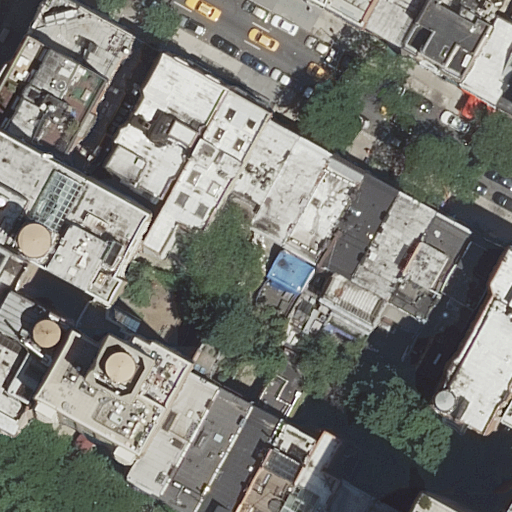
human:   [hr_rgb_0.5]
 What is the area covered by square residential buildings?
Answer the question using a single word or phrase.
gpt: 0m2

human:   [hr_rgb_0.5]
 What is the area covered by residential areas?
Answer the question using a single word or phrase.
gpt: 0m2

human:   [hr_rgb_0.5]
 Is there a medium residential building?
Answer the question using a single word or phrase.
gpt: yes

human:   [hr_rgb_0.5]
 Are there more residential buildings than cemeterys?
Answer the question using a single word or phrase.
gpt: yes

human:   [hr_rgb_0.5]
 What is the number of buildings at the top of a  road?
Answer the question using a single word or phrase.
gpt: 23

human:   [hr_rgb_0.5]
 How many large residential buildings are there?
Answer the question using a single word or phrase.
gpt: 2

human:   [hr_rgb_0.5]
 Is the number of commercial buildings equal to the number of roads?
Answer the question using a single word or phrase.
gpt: no

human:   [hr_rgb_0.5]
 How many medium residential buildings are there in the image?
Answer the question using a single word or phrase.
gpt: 20

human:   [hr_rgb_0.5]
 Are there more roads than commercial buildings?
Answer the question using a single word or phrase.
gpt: yes

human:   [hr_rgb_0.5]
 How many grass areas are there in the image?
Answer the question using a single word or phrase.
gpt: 0

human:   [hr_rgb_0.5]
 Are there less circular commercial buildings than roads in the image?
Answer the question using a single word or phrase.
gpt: yes

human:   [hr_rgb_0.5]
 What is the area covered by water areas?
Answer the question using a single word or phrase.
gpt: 0m2

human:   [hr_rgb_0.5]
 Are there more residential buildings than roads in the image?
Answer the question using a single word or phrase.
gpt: yes

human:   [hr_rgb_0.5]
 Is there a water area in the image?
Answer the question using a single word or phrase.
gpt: no

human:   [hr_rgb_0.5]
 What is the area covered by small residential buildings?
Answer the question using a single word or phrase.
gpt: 185m2

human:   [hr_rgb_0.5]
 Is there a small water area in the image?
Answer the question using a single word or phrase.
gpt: no

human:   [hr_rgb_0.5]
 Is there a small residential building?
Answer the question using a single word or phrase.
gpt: yes

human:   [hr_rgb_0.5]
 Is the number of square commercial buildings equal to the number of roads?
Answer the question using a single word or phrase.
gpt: no

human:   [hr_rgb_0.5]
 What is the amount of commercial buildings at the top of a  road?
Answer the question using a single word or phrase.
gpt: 0

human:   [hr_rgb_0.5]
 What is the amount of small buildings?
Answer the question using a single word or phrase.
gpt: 8

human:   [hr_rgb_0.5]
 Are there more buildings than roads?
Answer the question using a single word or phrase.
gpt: yes

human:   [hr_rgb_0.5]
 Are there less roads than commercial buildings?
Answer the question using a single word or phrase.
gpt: no

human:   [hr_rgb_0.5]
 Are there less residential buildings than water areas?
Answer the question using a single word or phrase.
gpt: no

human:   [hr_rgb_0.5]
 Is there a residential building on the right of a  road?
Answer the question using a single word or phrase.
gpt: yes

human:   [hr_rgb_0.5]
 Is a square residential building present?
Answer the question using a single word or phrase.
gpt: no

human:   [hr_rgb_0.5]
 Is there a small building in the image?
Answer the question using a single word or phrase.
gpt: yes

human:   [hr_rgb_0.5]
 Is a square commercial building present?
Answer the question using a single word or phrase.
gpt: no

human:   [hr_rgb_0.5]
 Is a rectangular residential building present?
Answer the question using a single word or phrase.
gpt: yes

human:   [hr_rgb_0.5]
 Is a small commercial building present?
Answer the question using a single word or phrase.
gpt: no

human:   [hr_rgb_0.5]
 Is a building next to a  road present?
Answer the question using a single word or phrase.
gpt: yes

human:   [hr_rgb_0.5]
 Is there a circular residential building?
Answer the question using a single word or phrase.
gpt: no

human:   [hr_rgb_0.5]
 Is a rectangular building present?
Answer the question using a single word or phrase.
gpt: yes

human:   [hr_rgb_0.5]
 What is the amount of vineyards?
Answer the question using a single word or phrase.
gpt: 0

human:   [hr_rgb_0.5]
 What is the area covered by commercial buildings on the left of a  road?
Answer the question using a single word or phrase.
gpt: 0m2

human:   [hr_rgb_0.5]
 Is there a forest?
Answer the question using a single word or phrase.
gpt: no

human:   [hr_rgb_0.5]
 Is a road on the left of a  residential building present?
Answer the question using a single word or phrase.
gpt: yes